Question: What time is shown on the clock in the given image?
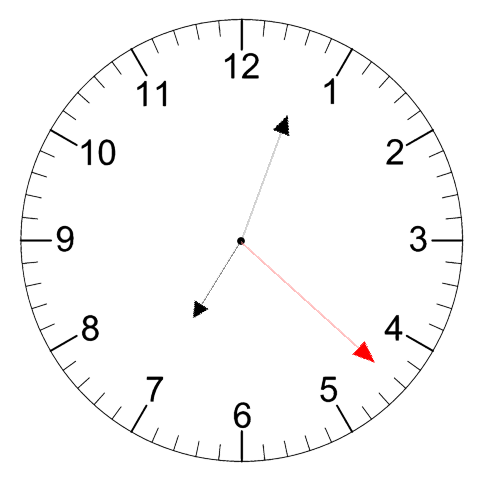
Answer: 07:03:22